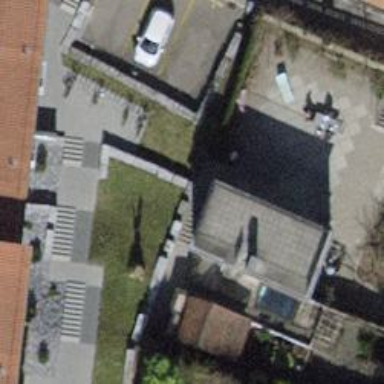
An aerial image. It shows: Building with flat roof.